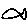
Label: fish